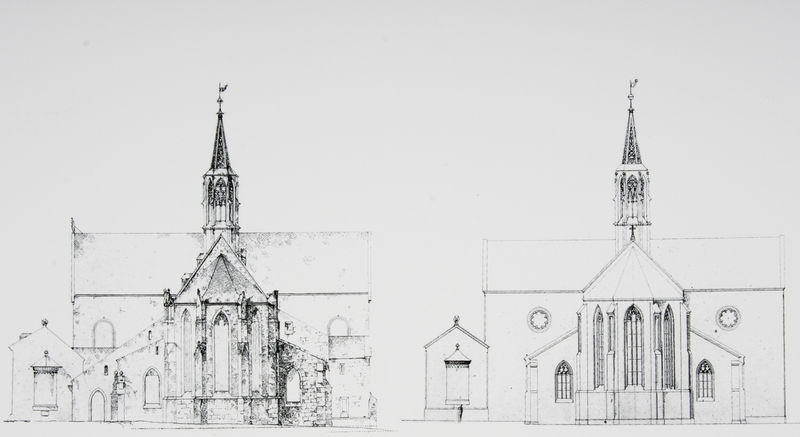
Titel: Münsterkirche in Heilsbronn - Choransicht vor der Restaurierung und der Restaurierungsvorschlag
Künstler: Friedrich von Gärtner
Standort: München
Institution: Architekturmuseum der Technischen Universität
Schlagwörter: dunkel, weiß, kirchturm, fenster, grau, hell, schwarz, skizze, säule, säulen, tür, zeichnung, dach, gebäude, rosen, ornament, architektur, spitze, stein, kirche, gotik, turm, schrift, ansicht, zwei, studie, fahne, giebel, mauer, ziegel, grafik, graphik, spitz, detail, seitenansicht, anbau, tusche, glockenturm, sprossen, türmchen, dom, schnitt, schwarz weiß, seite, schawrz, entwurf, kathedrale, gemäuer, rückansicht, gotisch, rosette, seitenschiff, spitzbogen, spitzbögen, mauern, apsis, konstruktion, chor, vorderansicht, plan, entwürfe, kupferstich, entwicklung, wasserspeier, rosetten, sakralbau, osten, kapitol, basilika, kreuzgang, aufriss, architekturzeichnung, bauzeichnung, satteldach, seitenflügel, vergleich, schwrzweiß, fialen, querschiff, nebengebäude, anbauten, strebepfeiler, dachreiter, apsisi, fiale, zwei seiten, restauration, sakristei, strebebögen, kircvhe, zustand, zisterzienser, sticj, alt und neu, mickey maus, entwurr, akizzen, außensicht, versade